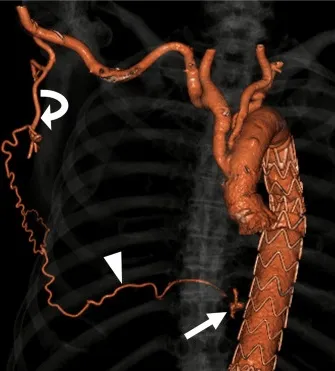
Contrast-enhanced CT before transarterial embolization for a type 2 endoleak. . (B) Anterior view of three-dimensional CT showing a type 2 endoleak (arrow) through the thoracodorsal artery (curved arrow) and the ninth intercostal artery (arrowhead). . CT: computed tomography.
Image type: radiology (ct)